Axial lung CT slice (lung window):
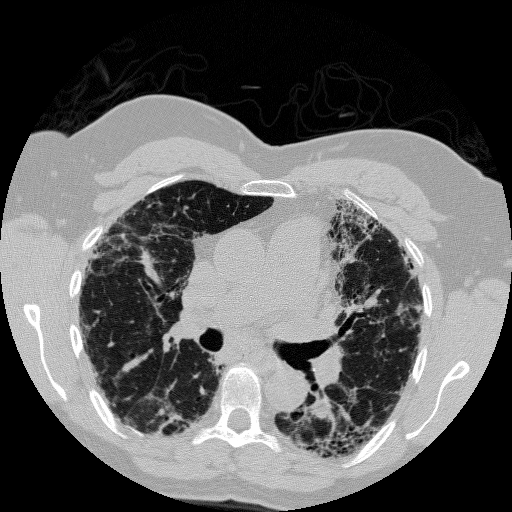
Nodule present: no